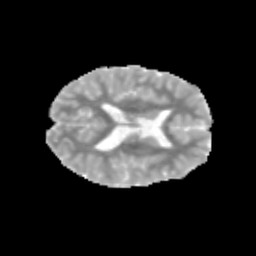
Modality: MD
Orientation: axial
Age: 10
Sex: male
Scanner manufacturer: siemens
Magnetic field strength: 3 T
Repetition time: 3.8 s
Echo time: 0.07 s